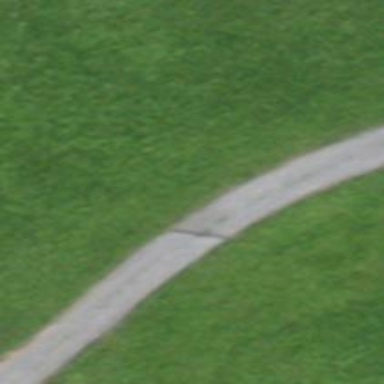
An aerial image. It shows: Grade2 unpaved driveway.